Question: Current structure of my installation

I have to restart the application gateway in azure
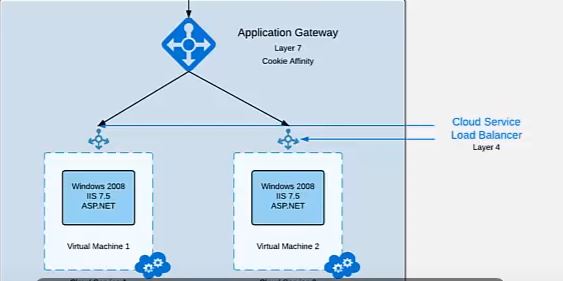
Answer: '''
Get-AzureRmApplicationGateway | Stop-AzureRmApplicationGateway | Start-AzureRmApplicationGateway
'''
or you can skip the get and just specify what to start\stop. the above will restart all the gateways in the sub. so if this is not something you aim for you should be more specific.
ps. why restart it?